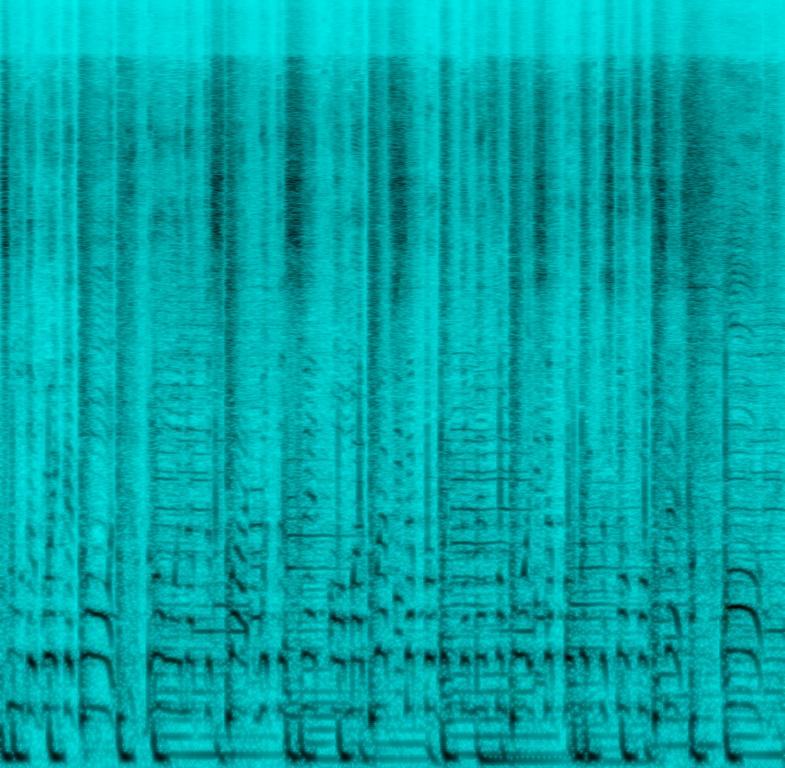
This song contains acoustic drums playing a simple hip hop groove along with a e-bass and e-guitars playing a simple repeating line. A male voice with a deeper voice is rapping on top of it. The song may be playing while having a BBQ in the garden with your friends.